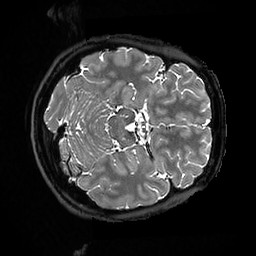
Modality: T2w
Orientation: axial
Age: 37
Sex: female
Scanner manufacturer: ge
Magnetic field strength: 3 T
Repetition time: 3.202 s
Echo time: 0.06663 s